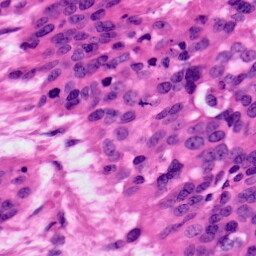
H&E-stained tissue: Ovarian